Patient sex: F
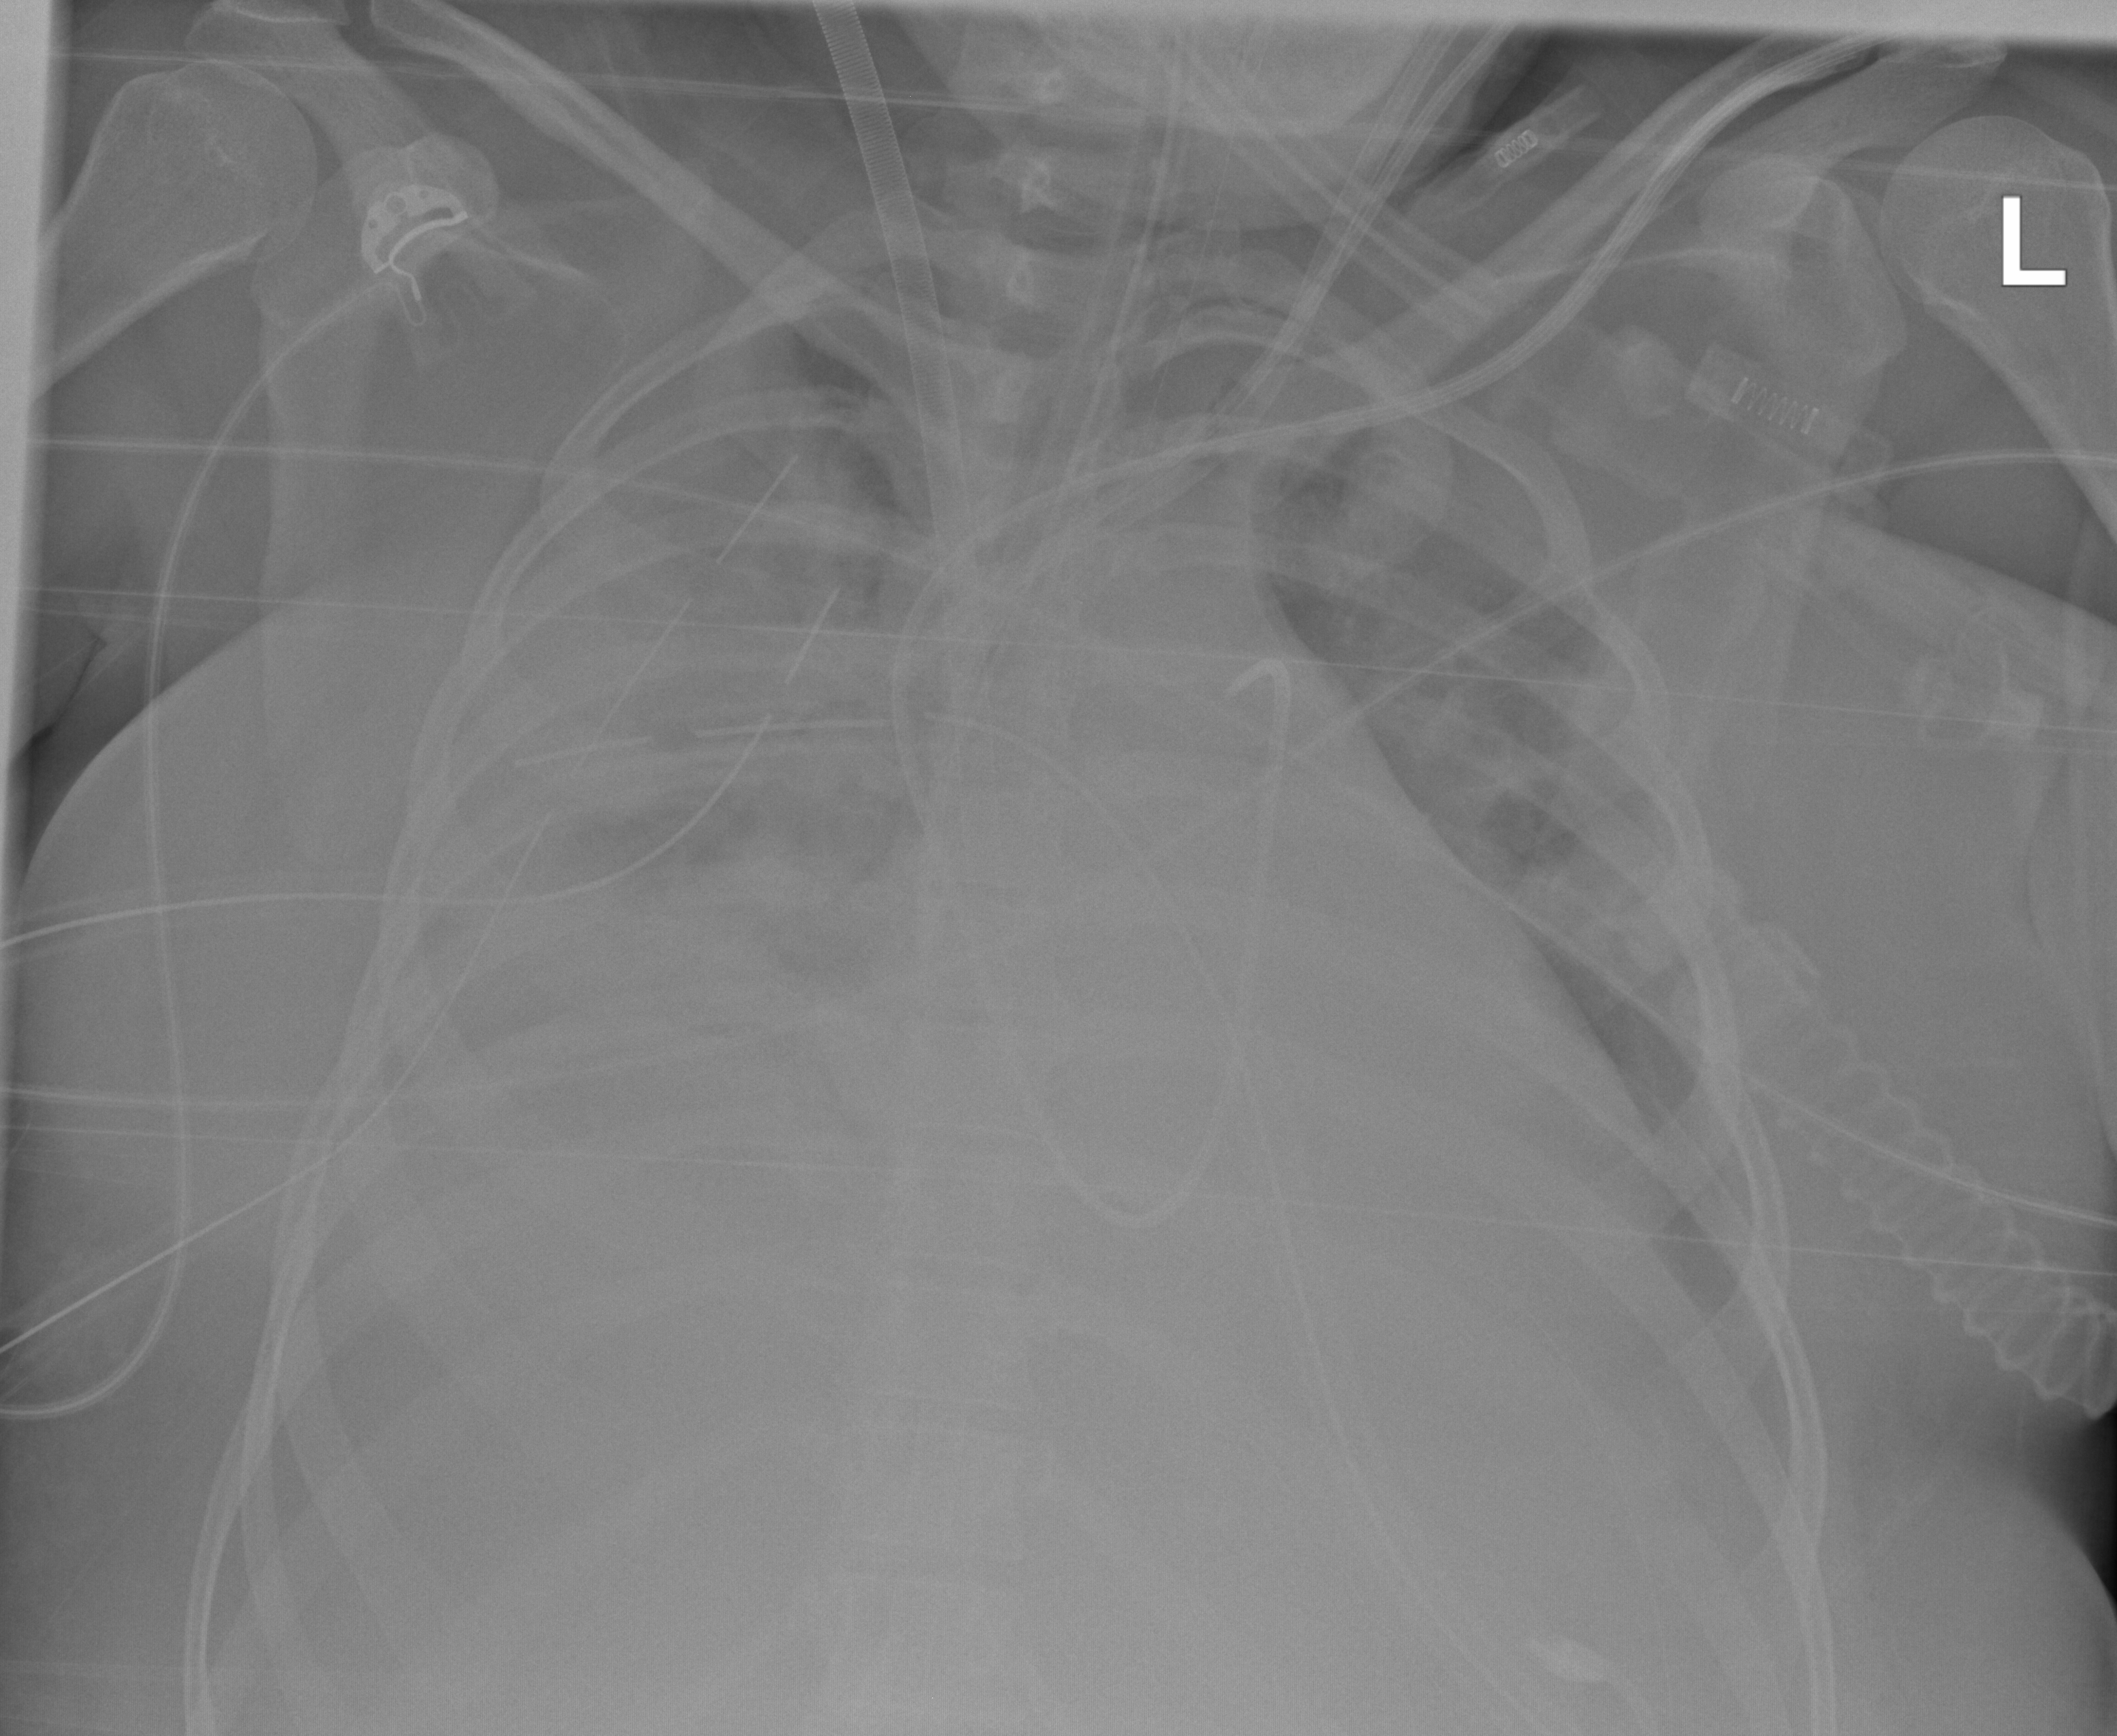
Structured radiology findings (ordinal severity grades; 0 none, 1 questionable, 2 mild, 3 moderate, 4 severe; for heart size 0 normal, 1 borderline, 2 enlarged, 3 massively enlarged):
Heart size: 0
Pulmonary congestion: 0
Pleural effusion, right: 0
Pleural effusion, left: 0
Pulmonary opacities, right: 4
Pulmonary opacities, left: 3
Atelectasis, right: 3
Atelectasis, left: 2